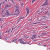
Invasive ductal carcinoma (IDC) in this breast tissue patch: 1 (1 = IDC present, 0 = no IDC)